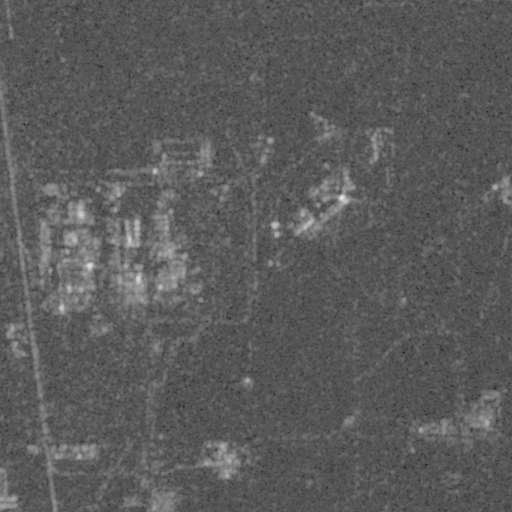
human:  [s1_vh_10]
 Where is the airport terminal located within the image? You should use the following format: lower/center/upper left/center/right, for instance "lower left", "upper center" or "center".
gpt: The airport terminal is located in the center right of the image.
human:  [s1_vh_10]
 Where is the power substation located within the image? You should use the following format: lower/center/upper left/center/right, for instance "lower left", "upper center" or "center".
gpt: The power substation is located in the center left of the image.
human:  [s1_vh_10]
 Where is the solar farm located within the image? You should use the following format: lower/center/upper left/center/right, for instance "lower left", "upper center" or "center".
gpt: The solar farm is located in the center left of the image.
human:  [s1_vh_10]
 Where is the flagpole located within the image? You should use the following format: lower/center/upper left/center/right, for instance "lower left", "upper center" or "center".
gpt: The flagpole is located in the lower right of the image.
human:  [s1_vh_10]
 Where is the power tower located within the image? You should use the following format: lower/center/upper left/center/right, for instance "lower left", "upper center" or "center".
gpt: There is no power tower in the image.

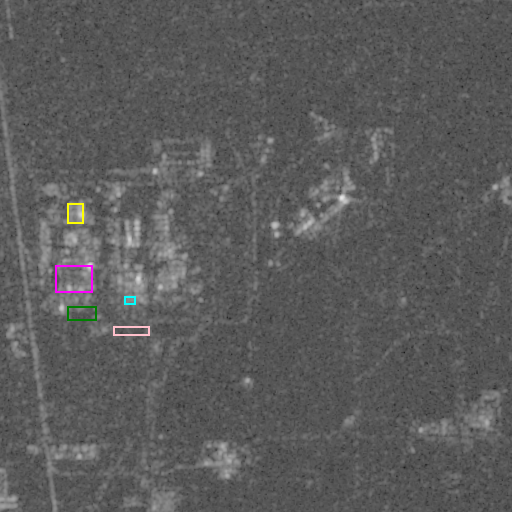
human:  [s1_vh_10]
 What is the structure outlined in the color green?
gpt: The structure outlined in green is a parking lot.
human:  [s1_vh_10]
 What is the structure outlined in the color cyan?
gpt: The structure outlined in cyan is a power substation.
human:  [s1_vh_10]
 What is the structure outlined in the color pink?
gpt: The structure outlined in pink is a solar farm.
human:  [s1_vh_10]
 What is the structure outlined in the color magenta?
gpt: The structure outlined in magenta is a building.
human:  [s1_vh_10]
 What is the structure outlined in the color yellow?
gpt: The structure outlined in yellow is a building.
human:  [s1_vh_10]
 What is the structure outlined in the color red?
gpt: There is no red outline.